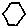
Label: hexagon